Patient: sex M, age 53
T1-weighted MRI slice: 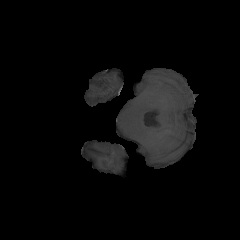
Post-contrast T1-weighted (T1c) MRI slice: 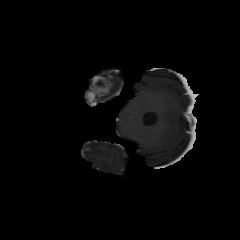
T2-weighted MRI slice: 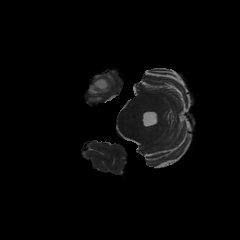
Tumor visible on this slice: yes
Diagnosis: Glioblastoma, IDH-wildtype
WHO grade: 4